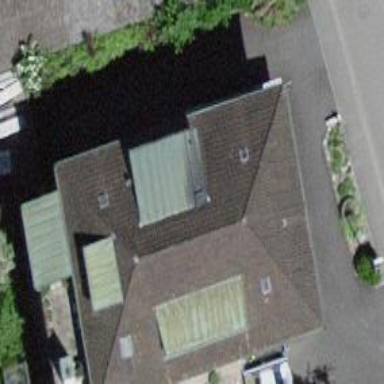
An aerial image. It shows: Building with hipped roof.